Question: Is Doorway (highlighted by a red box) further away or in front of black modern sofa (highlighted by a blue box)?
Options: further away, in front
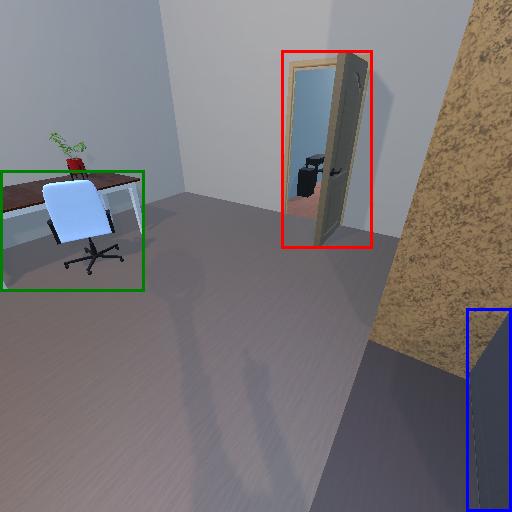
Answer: further away